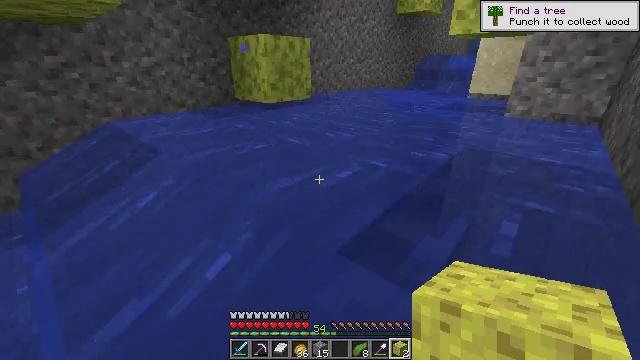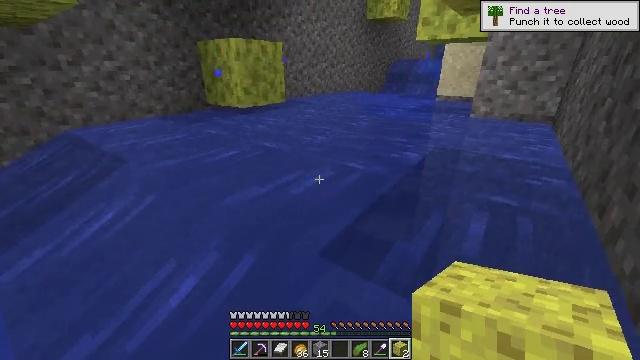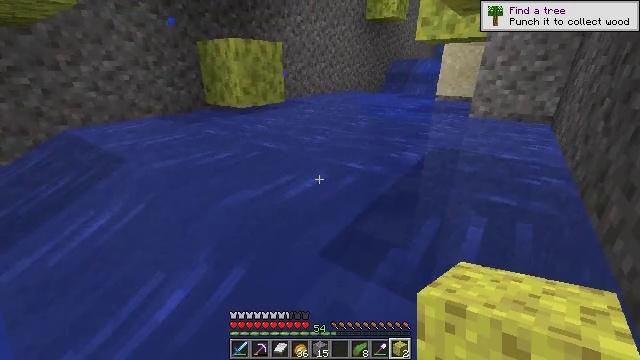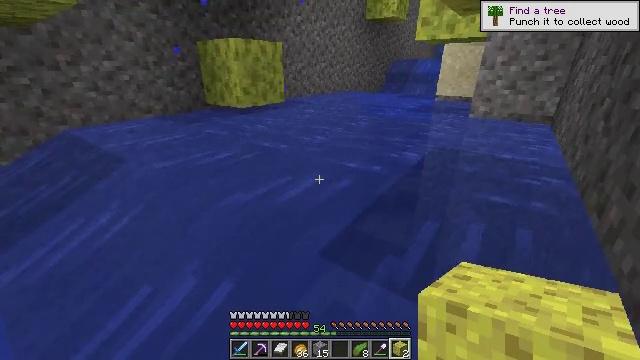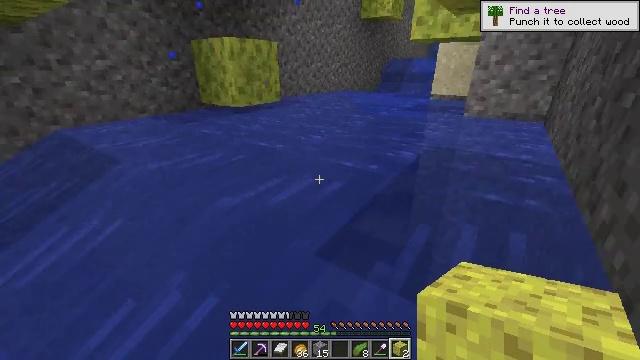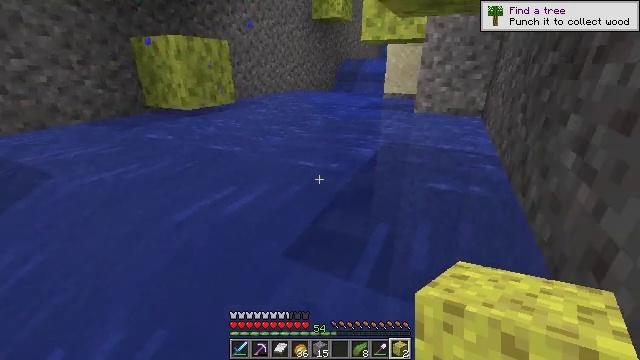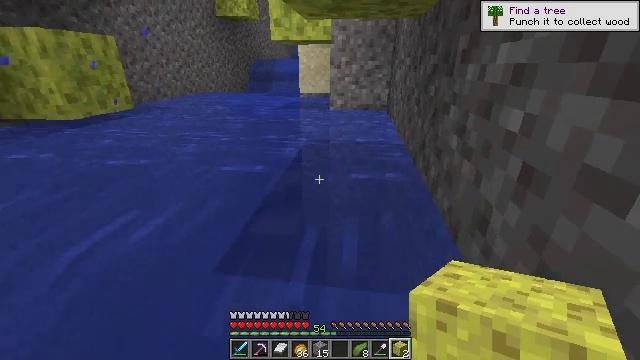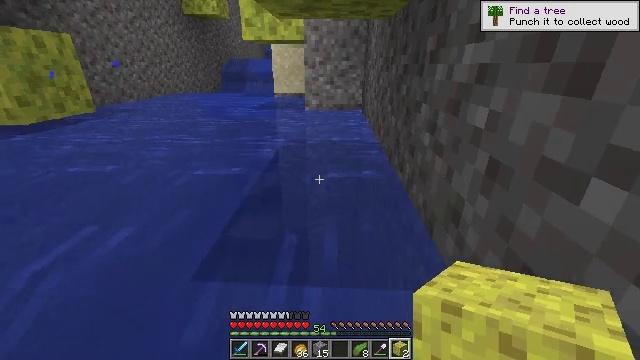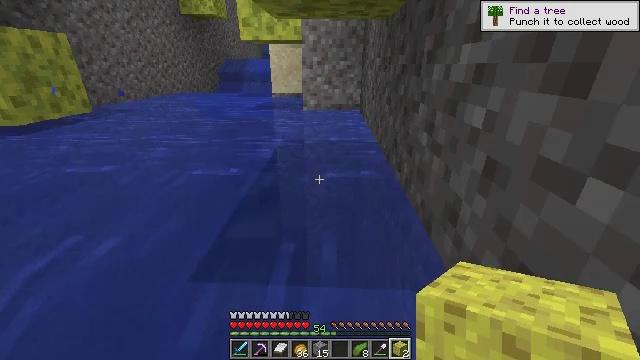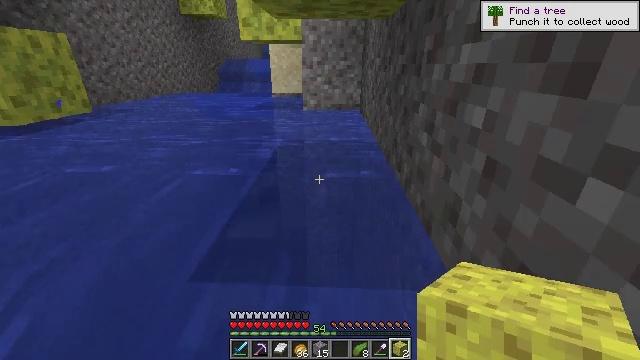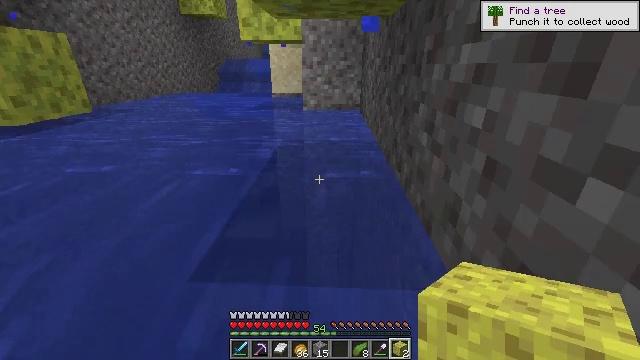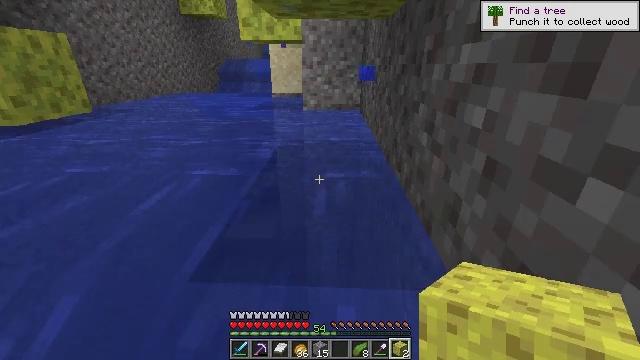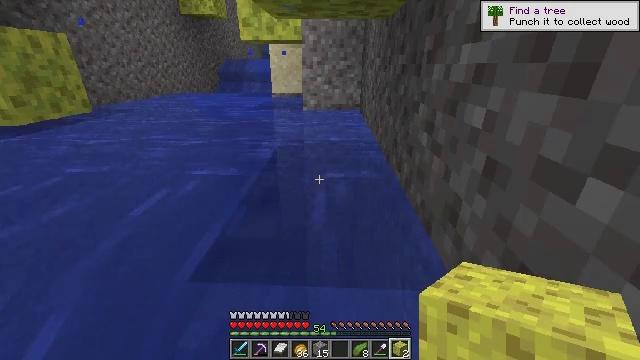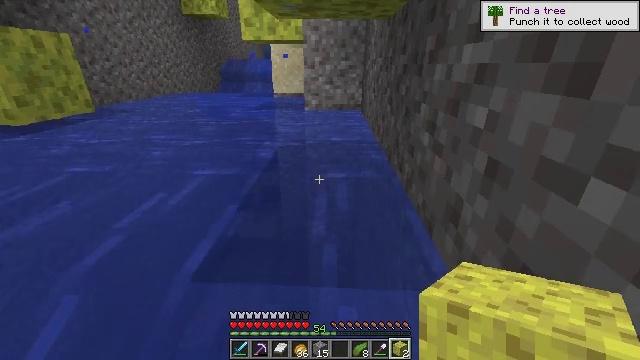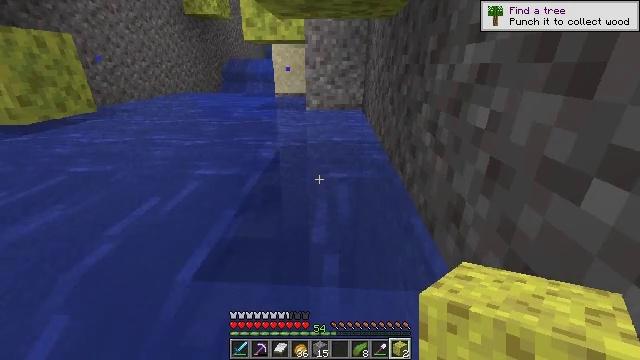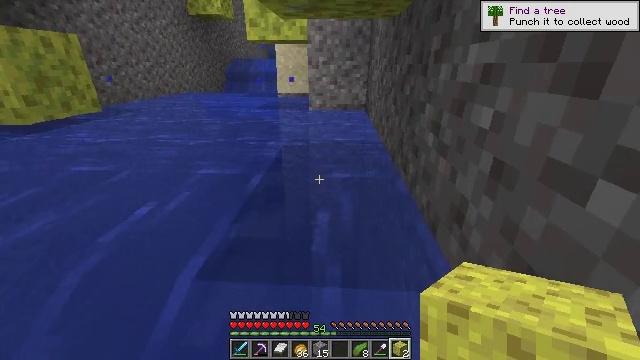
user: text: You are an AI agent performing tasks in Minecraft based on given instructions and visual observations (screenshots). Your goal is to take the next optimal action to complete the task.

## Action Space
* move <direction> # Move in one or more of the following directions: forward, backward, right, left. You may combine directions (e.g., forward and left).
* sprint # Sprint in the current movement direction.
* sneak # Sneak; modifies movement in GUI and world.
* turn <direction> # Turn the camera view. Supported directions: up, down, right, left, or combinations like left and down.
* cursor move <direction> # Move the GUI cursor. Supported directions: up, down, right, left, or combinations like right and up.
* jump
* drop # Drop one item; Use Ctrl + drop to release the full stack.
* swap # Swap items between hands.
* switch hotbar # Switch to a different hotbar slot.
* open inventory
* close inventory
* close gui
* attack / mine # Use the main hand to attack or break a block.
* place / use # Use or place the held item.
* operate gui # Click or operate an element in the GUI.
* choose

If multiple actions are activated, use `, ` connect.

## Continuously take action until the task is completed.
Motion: motion action
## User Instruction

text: Acquire a wet sponge from an ocean monument.
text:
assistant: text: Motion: turn right
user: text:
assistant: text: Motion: no_op
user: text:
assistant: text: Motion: no_op
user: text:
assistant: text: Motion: no_op
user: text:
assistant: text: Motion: turn right
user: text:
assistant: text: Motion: turn right
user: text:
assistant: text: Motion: turn right
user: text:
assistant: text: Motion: no_op
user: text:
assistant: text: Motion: no_op
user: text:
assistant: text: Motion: no_op
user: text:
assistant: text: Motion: no_op
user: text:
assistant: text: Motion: no_op
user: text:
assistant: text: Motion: no_op
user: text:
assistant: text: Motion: no_op
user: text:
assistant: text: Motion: no_op
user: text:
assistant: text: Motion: no_op
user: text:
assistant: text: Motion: turn left
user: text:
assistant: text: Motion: turn left
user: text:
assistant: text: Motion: turn left
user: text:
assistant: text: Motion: turn left
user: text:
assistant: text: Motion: no_op
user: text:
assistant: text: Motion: no_op
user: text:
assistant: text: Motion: no_op
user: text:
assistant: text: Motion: no_op
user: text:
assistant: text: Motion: no_op
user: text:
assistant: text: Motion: no_op
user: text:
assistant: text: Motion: no_op
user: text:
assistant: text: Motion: no_op
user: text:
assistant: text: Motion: no_op
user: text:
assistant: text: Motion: no_op